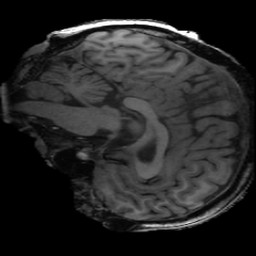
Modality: T1w
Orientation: sagittal
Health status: ill
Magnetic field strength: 3 T